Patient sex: M
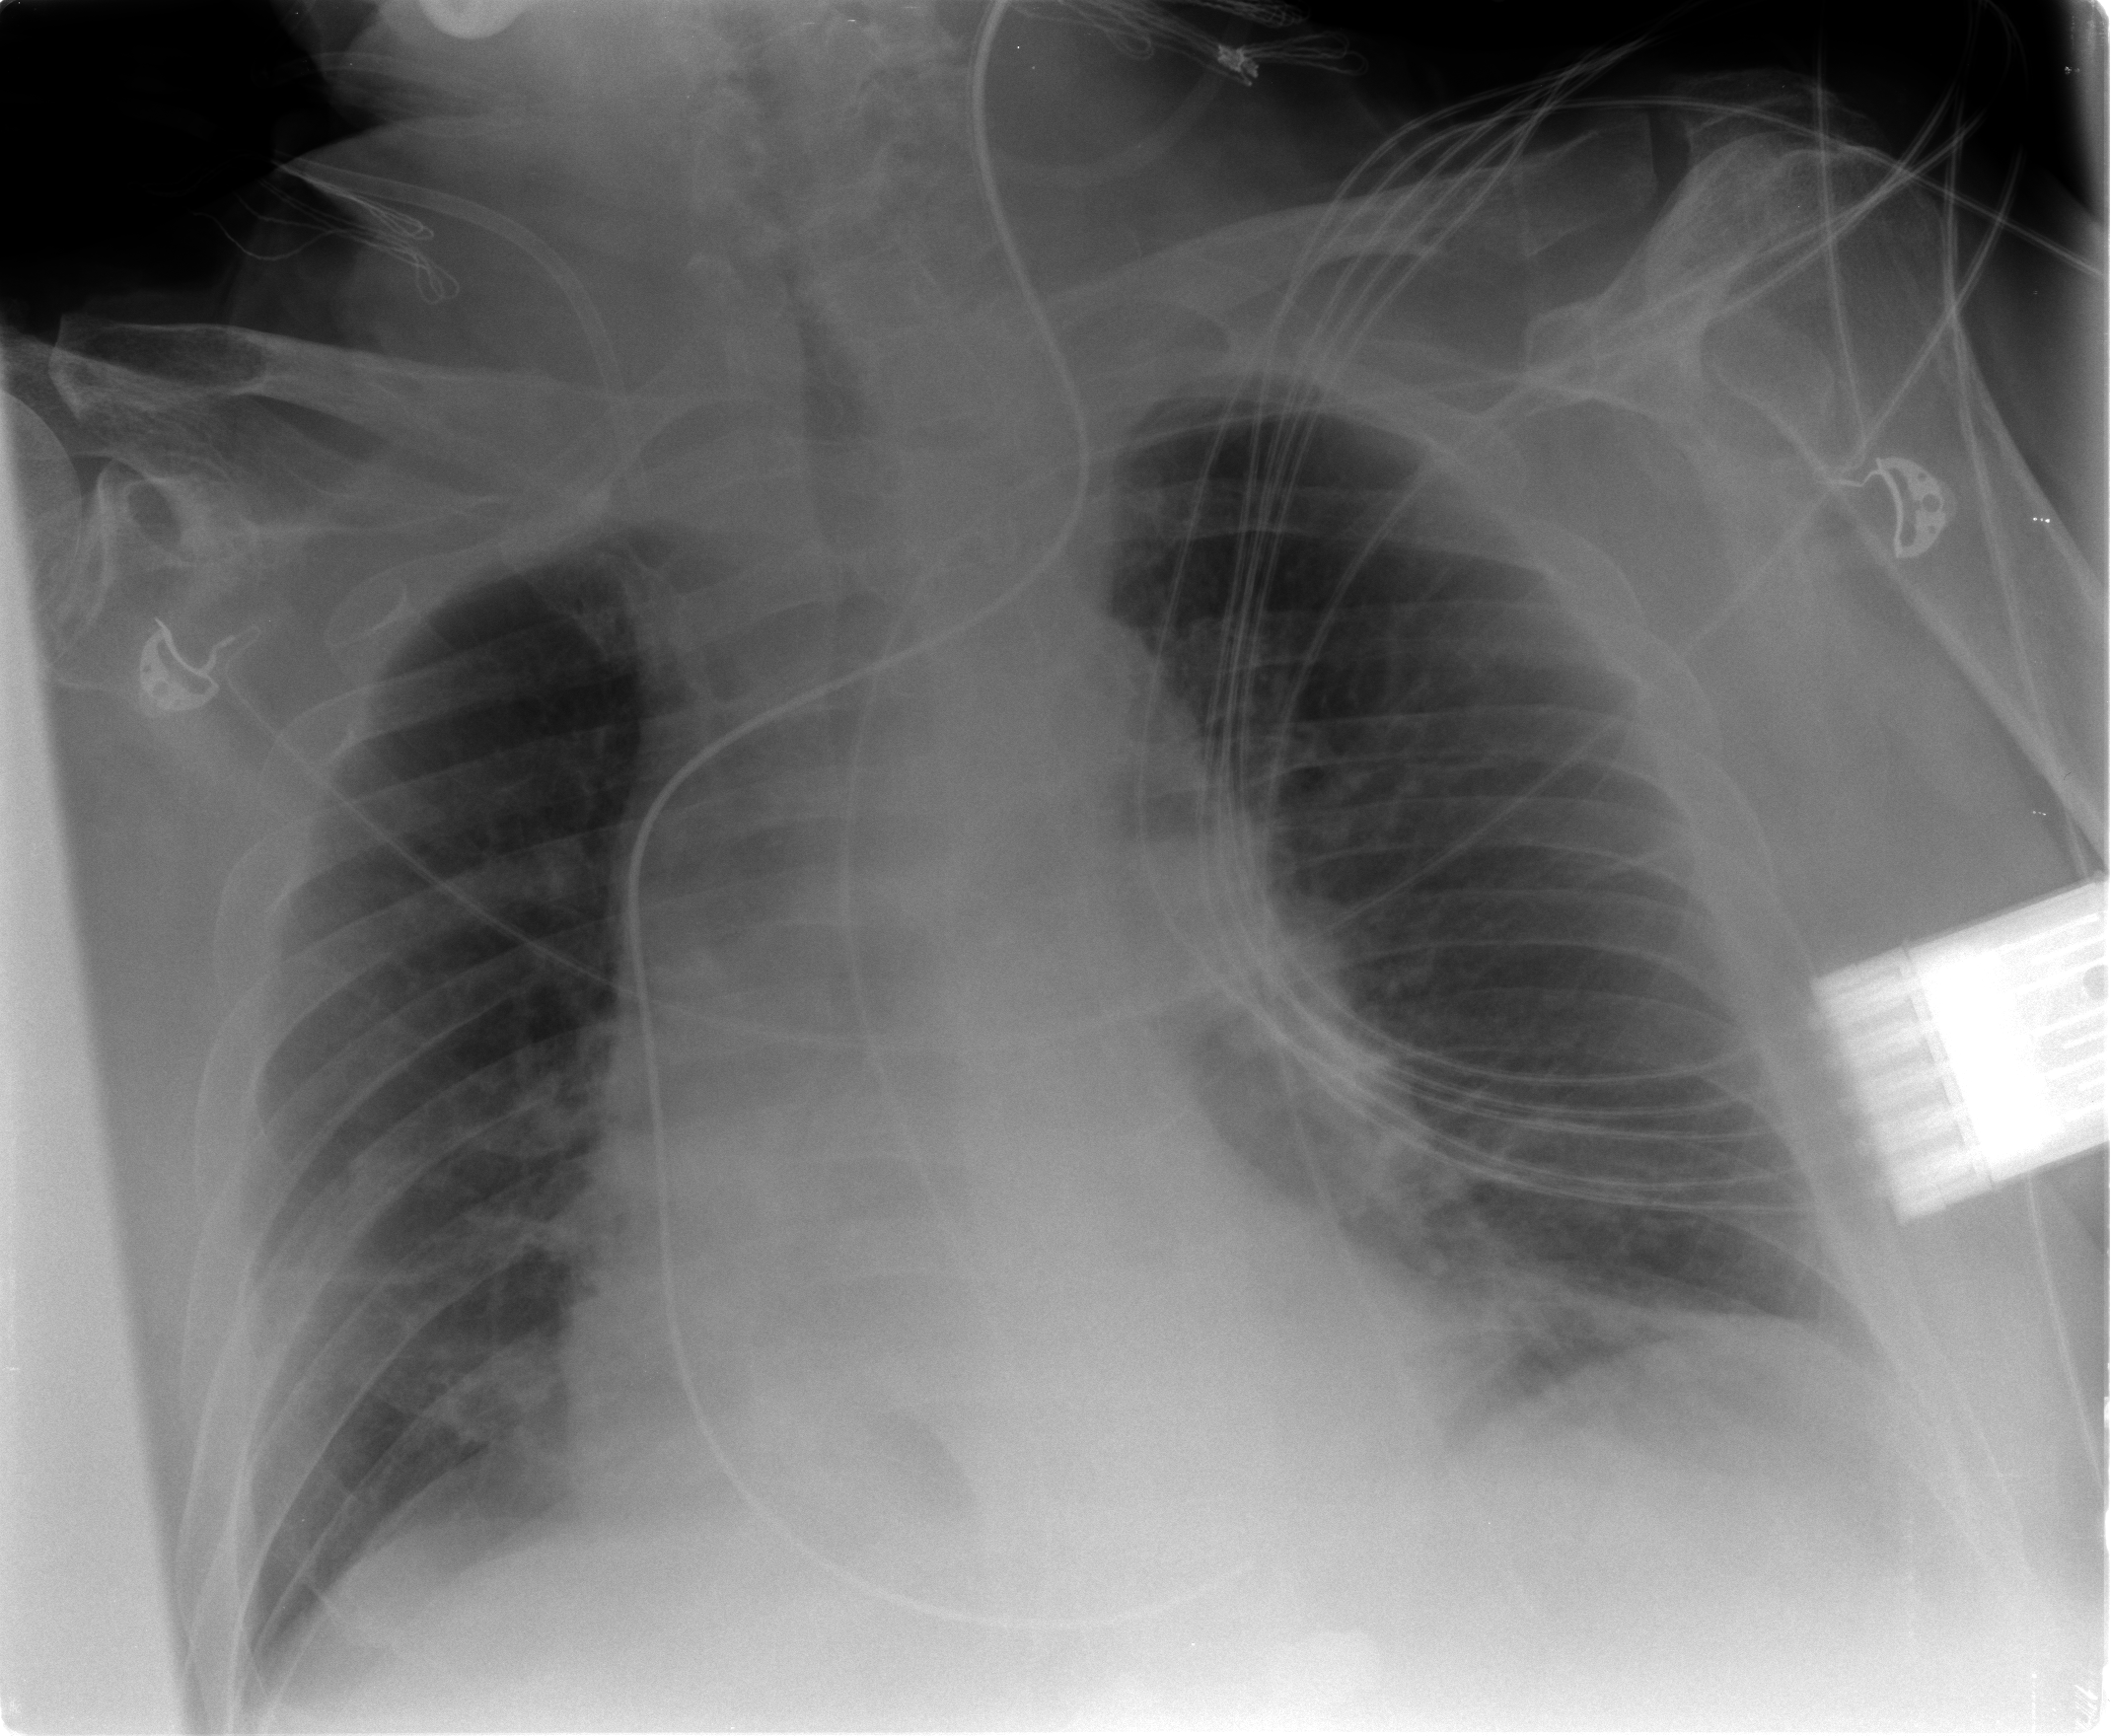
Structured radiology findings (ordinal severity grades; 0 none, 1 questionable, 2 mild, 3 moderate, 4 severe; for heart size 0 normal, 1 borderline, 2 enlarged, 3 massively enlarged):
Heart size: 1
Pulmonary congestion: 2
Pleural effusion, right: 0
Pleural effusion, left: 1
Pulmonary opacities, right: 0
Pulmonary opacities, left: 0
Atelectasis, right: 2
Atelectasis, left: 2